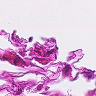
Metastatic tissue present: no